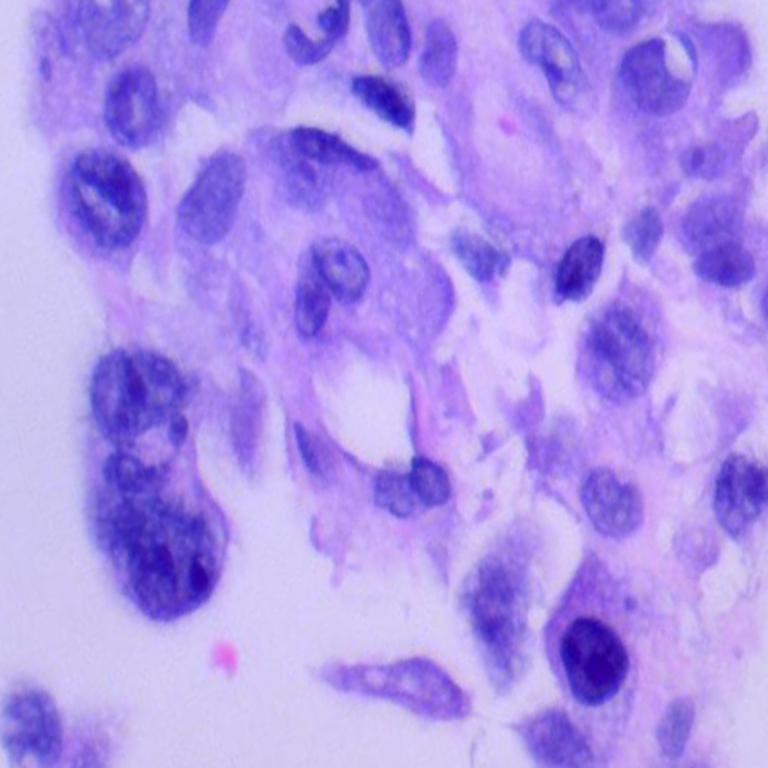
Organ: lung
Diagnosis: adenocarcinomas